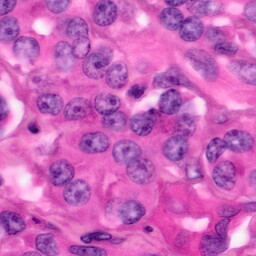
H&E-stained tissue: Pancreatic